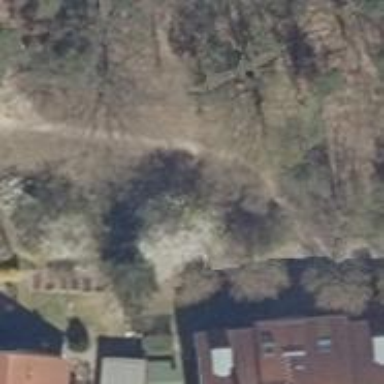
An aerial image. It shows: Path on the ground.